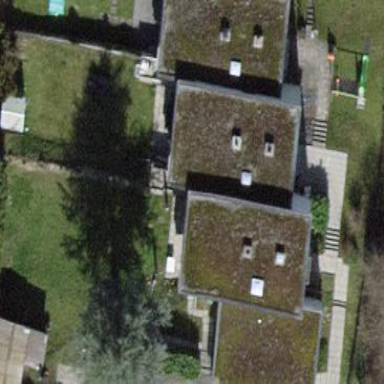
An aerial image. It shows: House with flat roof.